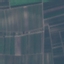
Land use / land cover: PermanentCrop